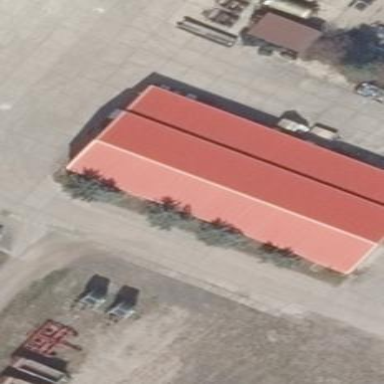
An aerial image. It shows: Commercial building.